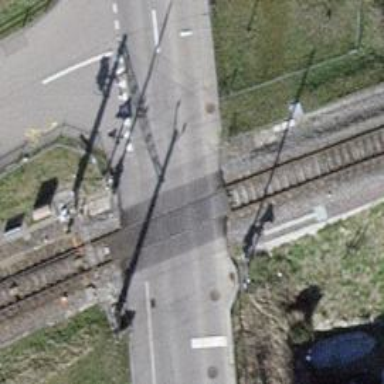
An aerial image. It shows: Full barrier level crossing on railway.